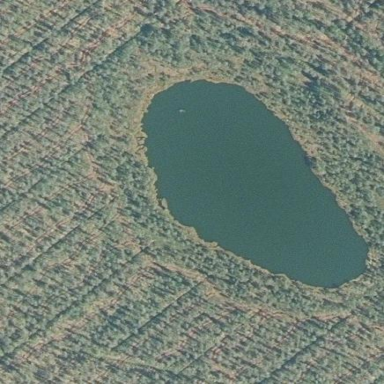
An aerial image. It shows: Pond surrounded by natural water.